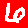
Digit: 6